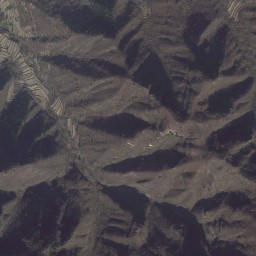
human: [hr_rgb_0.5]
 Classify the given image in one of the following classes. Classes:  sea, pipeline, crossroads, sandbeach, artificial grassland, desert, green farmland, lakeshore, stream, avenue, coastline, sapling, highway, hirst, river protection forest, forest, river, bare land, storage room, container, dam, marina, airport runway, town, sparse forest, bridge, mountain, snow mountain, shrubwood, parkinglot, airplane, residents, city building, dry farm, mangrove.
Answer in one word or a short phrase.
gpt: mountain